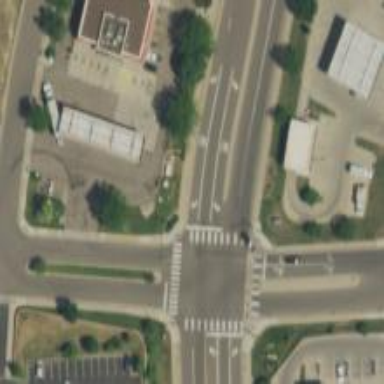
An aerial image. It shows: Asphalt footway with marked zebra crossing.